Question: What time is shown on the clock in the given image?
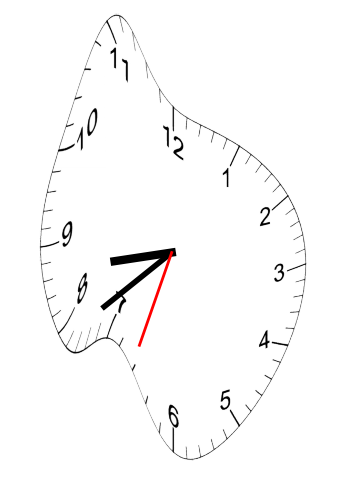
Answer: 08:38:33